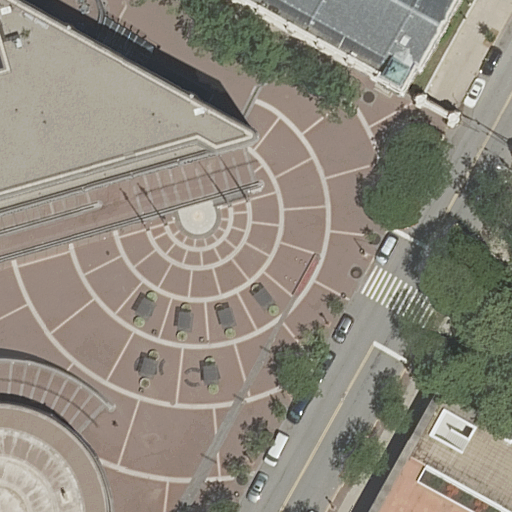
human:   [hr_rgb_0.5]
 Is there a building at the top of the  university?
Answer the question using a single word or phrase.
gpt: no

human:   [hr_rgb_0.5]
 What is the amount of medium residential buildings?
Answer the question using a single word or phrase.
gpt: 1

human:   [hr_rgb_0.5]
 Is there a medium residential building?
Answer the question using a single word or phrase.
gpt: yes

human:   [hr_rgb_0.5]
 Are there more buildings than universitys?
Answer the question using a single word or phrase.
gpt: yes

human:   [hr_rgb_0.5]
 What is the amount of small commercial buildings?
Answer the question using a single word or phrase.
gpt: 0

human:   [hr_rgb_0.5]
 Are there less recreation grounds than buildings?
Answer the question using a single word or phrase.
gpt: yes

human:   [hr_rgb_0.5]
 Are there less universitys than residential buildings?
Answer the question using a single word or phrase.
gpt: yes

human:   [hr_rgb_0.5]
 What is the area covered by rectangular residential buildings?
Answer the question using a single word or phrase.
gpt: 5913m2

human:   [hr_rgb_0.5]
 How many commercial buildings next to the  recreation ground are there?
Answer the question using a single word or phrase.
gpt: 0

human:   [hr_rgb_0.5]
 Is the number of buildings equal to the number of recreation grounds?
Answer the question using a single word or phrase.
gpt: no

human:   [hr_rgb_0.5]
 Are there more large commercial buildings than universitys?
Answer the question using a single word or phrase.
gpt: no

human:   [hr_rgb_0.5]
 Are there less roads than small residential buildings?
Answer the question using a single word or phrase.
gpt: no

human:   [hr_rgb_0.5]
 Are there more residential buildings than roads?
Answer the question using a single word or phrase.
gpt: no

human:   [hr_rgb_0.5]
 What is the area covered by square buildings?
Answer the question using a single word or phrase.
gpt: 0m2

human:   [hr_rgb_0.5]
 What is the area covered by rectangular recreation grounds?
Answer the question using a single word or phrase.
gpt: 54m2

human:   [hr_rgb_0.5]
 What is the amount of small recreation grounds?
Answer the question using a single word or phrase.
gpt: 1

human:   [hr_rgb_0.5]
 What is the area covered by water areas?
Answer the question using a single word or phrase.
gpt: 0m2

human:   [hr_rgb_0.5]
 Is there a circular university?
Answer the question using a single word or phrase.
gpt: no

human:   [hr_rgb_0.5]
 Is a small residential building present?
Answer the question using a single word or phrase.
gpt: no

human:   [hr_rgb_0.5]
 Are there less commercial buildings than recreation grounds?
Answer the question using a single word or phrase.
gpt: yes

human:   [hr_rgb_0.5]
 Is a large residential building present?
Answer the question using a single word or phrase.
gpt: yes

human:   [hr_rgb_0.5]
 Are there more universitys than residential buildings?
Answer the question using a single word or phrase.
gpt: no

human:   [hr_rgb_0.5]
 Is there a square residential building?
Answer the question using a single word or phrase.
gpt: no

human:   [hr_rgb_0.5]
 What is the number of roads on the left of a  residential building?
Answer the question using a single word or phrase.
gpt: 0

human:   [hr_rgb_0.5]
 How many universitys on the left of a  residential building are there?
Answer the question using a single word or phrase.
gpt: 1

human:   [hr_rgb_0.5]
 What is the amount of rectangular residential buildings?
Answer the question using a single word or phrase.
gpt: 1

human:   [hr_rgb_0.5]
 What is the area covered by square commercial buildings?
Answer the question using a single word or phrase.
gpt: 0m2

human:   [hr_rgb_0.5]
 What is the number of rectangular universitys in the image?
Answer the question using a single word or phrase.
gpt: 1

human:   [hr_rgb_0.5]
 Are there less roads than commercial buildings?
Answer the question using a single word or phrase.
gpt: no

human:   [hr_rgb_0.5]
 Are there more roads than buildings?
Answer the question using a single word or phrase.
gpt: yes

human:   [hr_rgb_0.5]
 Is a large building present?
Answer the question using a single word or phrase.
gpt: yes

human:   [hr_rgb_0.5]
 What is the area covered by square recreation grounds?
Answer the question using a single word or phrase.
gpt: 0m2

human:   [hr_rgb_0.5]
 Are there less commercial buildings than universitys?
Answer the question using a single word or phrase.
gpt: yes

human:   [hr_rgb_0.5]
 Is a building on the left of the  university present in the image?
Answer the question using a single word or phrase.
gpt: yes

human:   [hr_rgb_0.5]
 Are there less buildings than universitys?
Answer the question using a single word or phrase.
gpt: no

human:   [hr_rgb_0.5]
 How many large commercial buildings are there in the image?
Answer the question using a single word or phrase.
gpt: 0